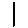
Label: line